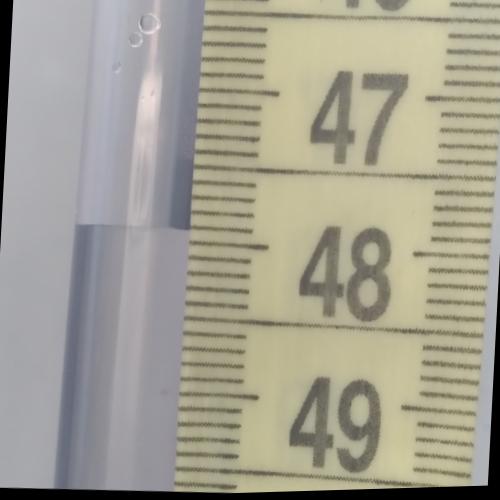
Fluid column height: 47.9 cm